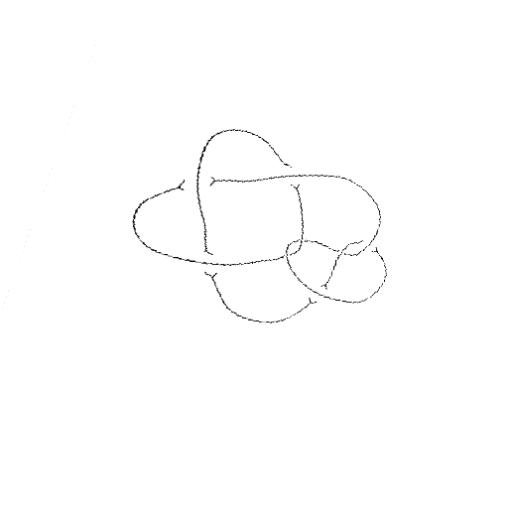
Crossing number: 8